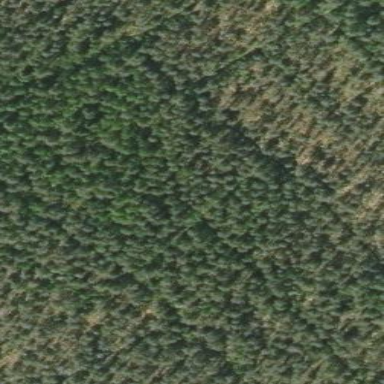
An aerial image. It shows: Needle-leaved woodland.